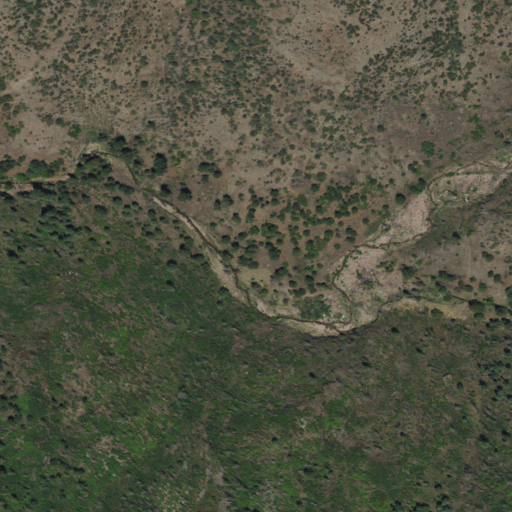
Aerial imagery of valley in New Mexico named North Fork McKnight Canyon containing evergreen forest and shrub